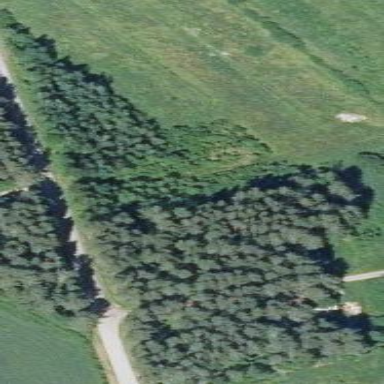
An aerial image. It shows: Forest area.